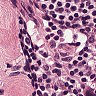
Metastatic tissue present: no